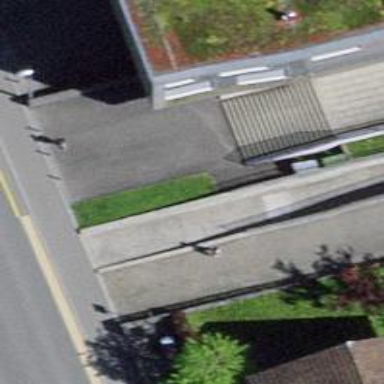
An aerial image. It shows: Asphalt steps along the road.